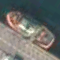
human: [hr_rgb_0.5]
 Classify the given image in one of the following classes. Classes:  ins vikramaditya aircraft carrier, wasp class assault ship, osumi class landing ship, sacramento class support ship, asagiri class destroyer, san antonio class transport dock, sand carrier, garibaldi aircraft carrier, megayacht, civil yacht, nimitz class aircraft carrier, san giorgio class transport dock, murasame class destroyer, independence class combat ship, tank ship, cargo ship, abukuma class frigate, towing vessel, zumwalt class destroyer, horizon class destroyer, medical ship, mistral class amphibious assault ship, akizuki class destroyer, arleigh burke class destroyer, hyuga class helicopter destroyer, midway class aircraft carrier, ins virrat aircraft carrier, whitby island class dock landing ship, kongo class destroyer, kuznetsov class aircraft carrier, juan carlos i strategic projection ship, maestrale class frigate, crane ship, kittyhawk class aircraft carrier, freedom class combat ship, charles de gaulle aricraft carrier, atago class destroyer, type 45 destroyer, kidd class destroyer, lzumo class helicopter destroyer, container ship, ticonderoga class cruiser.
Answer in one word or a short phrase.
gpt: Towing vessel